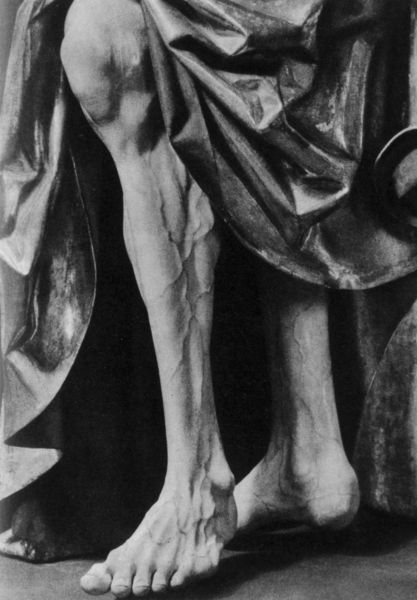
Titel: Hochaltar, Detail der rechten Apostelfigur der Marientodgruppe
Künstler: Veit Stoß
Standort: Krakau
Institution: Pfarrkirche Maria Himmelfahrt
Schlagwörter: dunkel, fuß, gemälde, mann, nackt, schatten, umhang, ausschnitt, holz, licht, schwarz, weiss, tuch, alt, anatomie, barock, falten, kleidung, mensch, boden, gewand, mantel, stoff, saum, tanzen, kontrast, skulptur, statue, beine, bein, füße, falte, detail, muskeln, glanz, faltenwurf, knie, knöchel, wade, zehen, zeigen, foto, fotografie, photographie, knochen, barfuss, schweben, schienbein, zeh, druck, illustration, überschrift, altar, photo, fragment, springen, toga, adern, gefasst, ferse, ader, verse, mager, sehnen, krampfader, schienbain, venen, zehennägel, krampfadern, ignaz günther, schwarz/ weiss